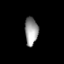
Tissue: prostate
Cell type: Fibroblasts
Senescence score: 0.7129
Nuclear area (px): 361
Mean DAPI intensity: 152.593